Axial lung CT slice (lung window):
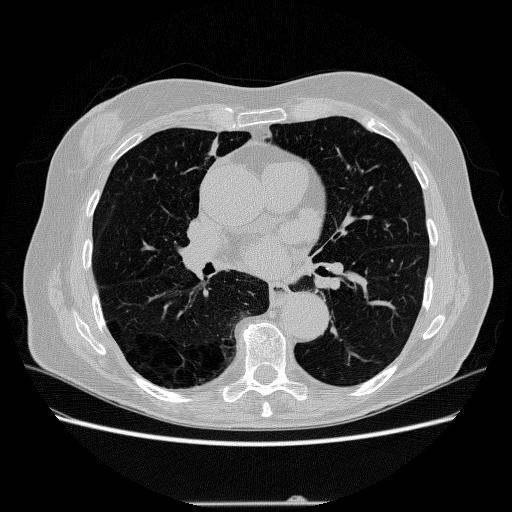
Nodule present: no